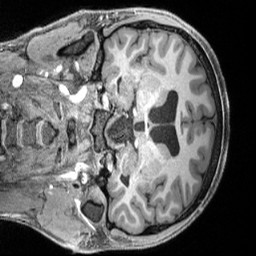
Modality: T1w
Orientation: coronal
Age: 23
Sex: male
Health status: ill
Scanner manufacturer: siemens
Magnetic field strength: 3 T
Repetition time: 2.4 s
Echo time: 0.00222 s